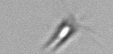
Label: Calciopappus